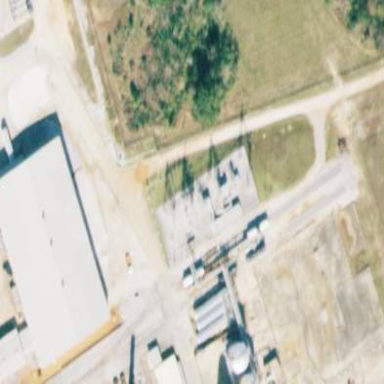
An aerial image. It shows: Industrial power substation enclosed by fence.